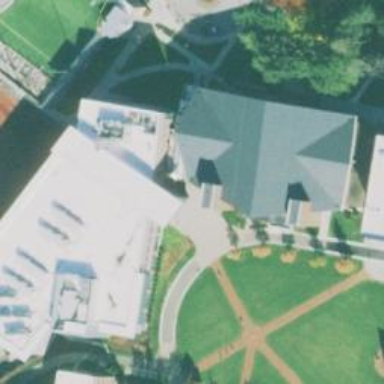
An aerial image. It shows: University campus featuring sports center with facilities for basketball and volleyball.